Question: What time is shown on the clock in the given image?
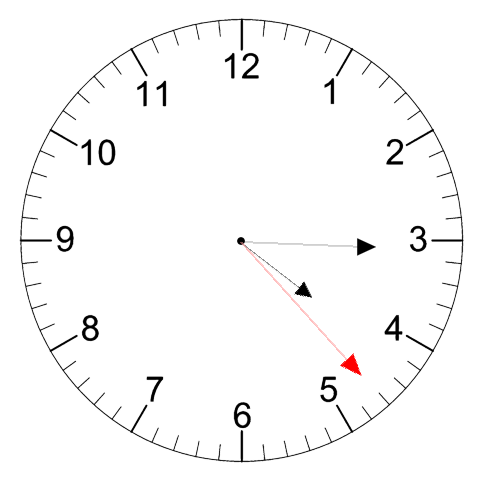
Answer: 04:15:23